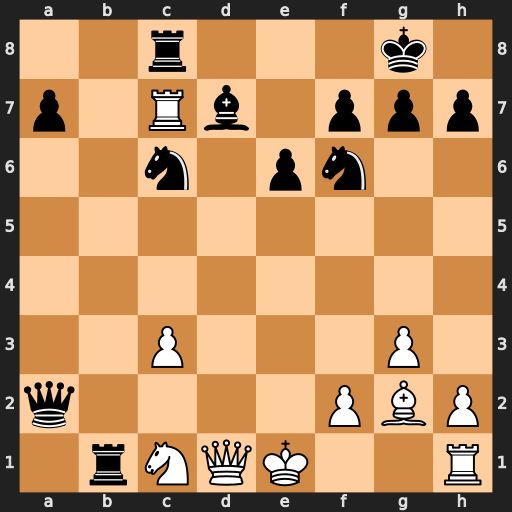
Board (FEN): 2r3k1/p1Rb1ppp/2n1pn2/8/8/2P3P1/q4PBP/1rNQK2R
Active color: w
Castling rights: K
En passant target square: -
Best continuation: Rxc8+ Bxc8 Nxa2 Rxd1+ Kxd1